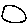
Label: circle